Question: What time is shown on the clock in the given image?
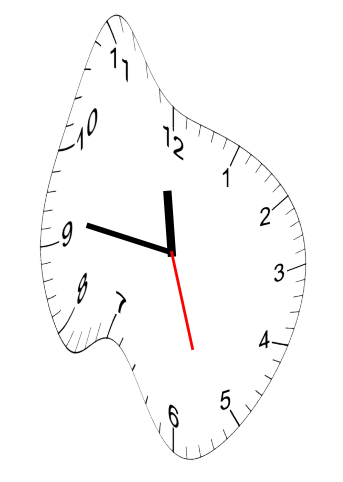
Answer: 11:46:27